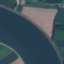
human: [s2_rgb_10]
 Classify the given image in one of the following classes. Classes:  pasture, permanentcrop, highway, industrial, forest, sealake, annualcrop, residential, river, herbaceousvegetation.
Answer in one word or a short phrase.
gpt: River